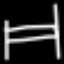
Label: bed